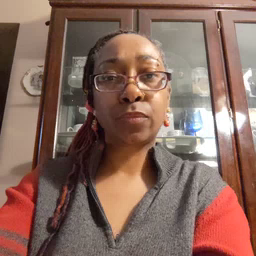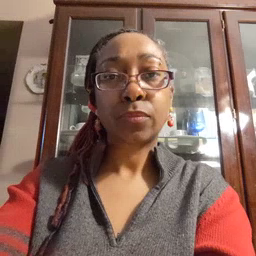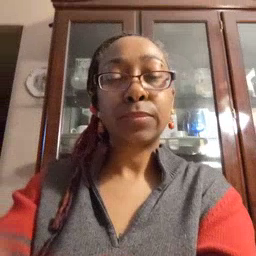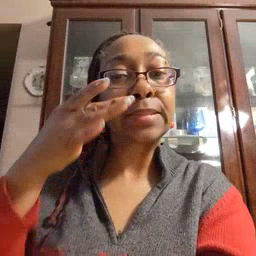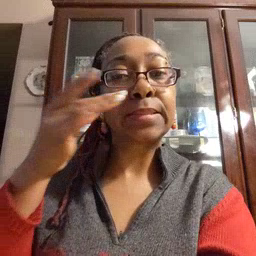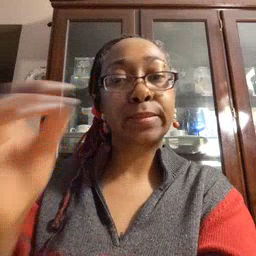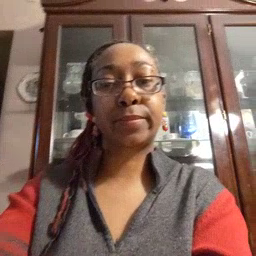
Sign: kitty